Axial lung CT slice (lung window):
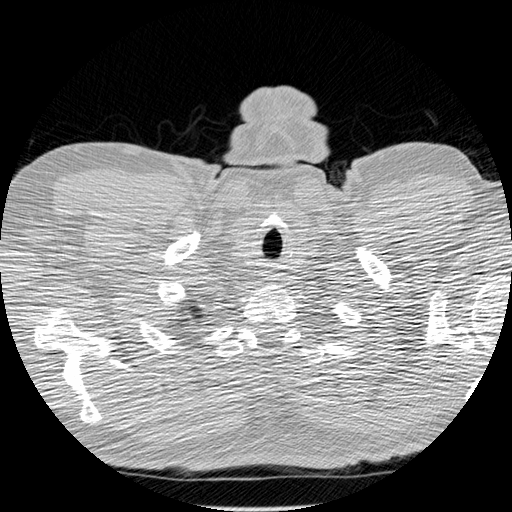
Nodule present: no